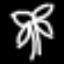
Label: palm tree